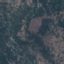
Land use / land cover class: HerbaceousVegetation